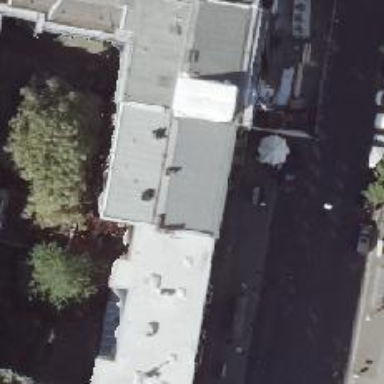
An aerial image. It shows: Restaurant.